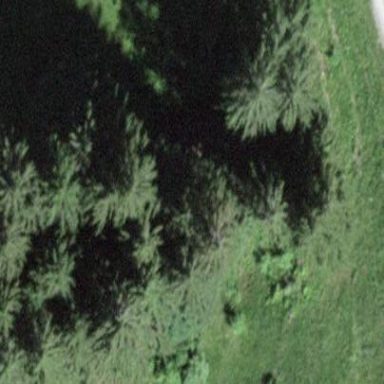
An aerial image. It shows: Forest area.